Question: Here's an UML diagram depicting a "hypergraph". It was taught to me that a hypergraph is an n-association.

However, I'm not sure what relations the diagram implies. Here's my guess:
- - - - - -
Am I correct? If not, did I get wrong?
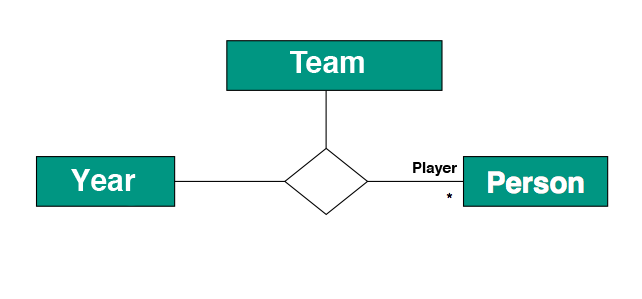
Answer: First off, it's not always the case that a lack of explicit multiplicity means 1; it is OK in UML to simply omit multiplicity information, especially in the domain model.
Assuming they do intend 1 multiplicities, the best way to read this would probably be "there exist (year, team, player) triples and... 1. for a given team and year, many players are possible; 2. For a given team and player, only one year is possible; 3. For a given year and player, only one team is possible." The only strange one is 2., and even that is plausible as a meaningful business rule. To allow a player to play for the same team in multiple years, make the years multiplicity "many".